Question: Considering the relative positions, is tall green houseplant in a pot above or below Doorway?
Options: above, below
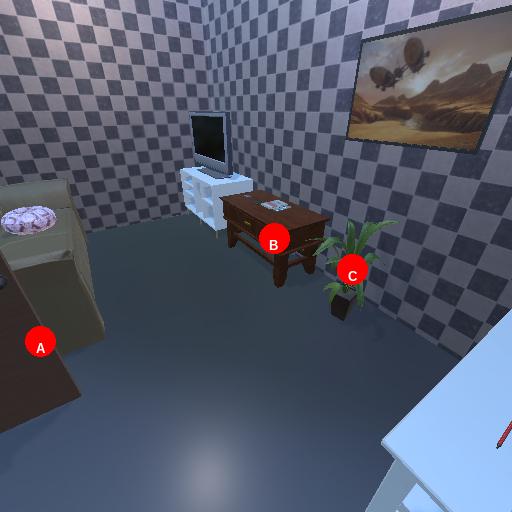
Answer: above